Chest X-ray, PA view. Patient: 49 years old, sex M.
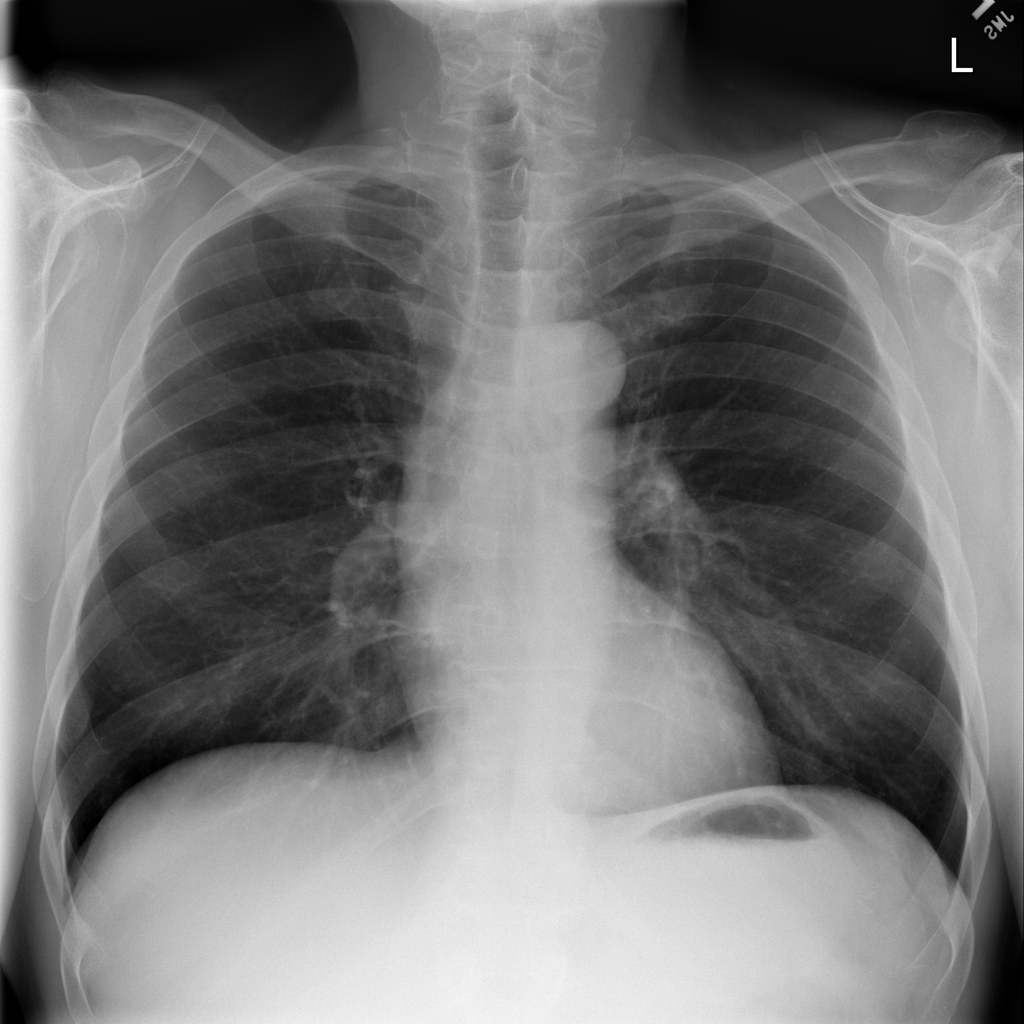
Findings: No Finding